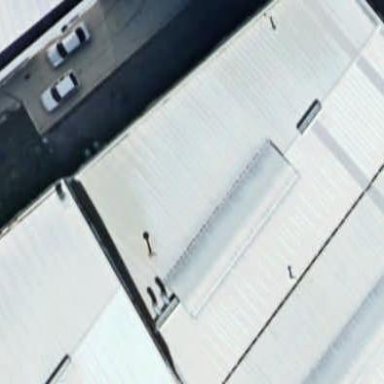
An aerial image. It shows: Warehouse building.